Question: I do not understand how the binding to a DataGridComboBoxColumn works correctly.
My DataGrid TextColum displays the Value from my RowEntries but the ComboBoxColumn is unfilled.
I have a ObservableCollection of RowEntryView named RowEntries which are derived:
'''
public class DataTypes : RowEntryView
{
private string _value;
public string[] ValuesPossible {get; set; }
public string Value
{
get
{
return _value;
}
set
{
_value = value;
OnPropertyChanged(new PropertyChangedEventArgs("Value"));
}
}
}
'''
My DatagridTextColum displays the Value variable. My DataGridComboBoxColumn is blank. Values possible is filled with {"A", "B", "C"}, Value is filled with "A"
'''
<DataTemplate x:Name="myDataTemplate">
<DataGrid RowHeight="30" VerticalContentAlignment="Center" x:Name="myDataGridMain" CanUserAddRows="False" AutoGenerateColumns="False" ItemsSource="{Binding RowEntries}" >
<DataGrid.Columns>
<DataGridTextColumn Width="4*" IsReadOnly="True" x:Name="dataGridColumnDescription" Header="Value" Binding="{Binding Value}">
</DataGridTextColumn>
<DataGridComboBoxColumn Header="Type" ItemsSource="{Binding ValuesPossible}" SelectedItemBinding="{Binding Value}"></DataGridComboBoxColumn>
</DataGrid.Columns>
</DataGrid>
</DataTemplate>
'''

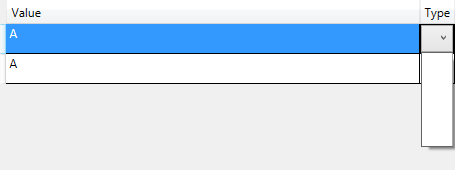
Answer: Then I would suggest to use DataGridTemplateColumn:
'''
<DataGridTemplateColumn Header="Type">
<DataGridTemplateColumn.CellEditingTemplate>
<DataTemplate>
<ComboBox ItemsSource="{Binding ValuesPossible}"
SelectedItem="{Binding Value, UpdateSourceTrigger=PropertyChanged,Mode=TwoWay}"></ComboBox>
</DataTemplate>
</DataGridTemplateColumn.CellEditingTemplate>
<DataGridTemplateColumn.CellTemplate>
<DataTemplate>
<TextBlock Text="{Binding}"></TextBlock>
</DataTemplate>
</DataGridTemplateColumn.CellTemplate>
</DataGridTemplateColumn>
'''